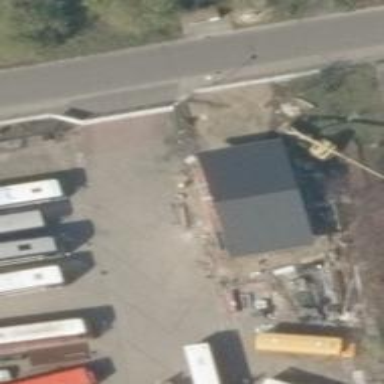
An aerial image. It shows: Commercial building.